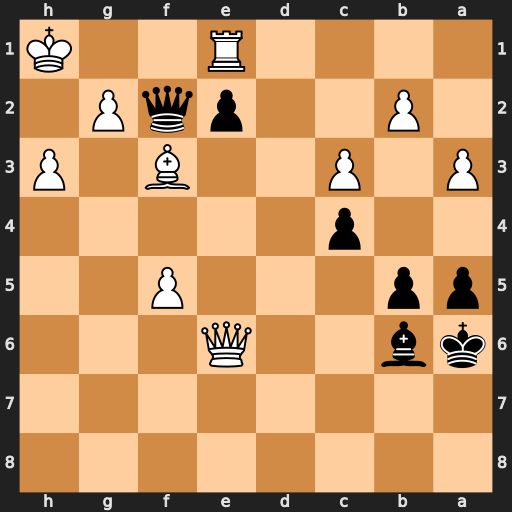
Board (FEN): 8/8/kb2Q3/pp3P2/2p5/P1P2B1P/1P2pqP1/4R2K
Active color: b
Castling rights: -
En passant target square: -
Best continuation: Qxe1+ Kh2 Qg1+ Kg3 e1=Q+